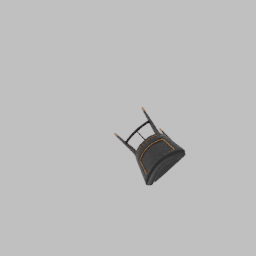
Label: furniture